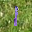
Label: 1